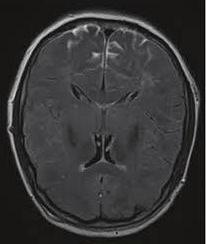
Label: notumor